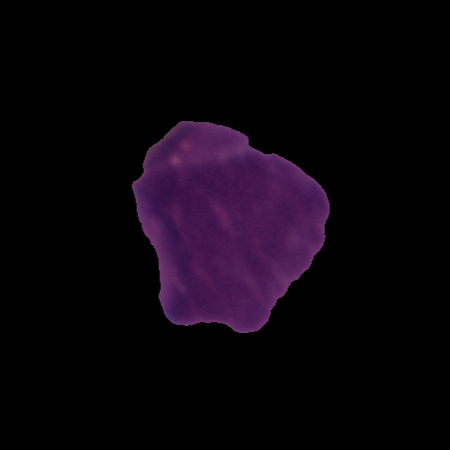
Label: cancer